Field crop: maize
Growth stage: 2
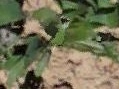
Species: maize